Aerial crown-view tile of a tropical tree (Barro Colorado Island, Panama), acquired 20240813:
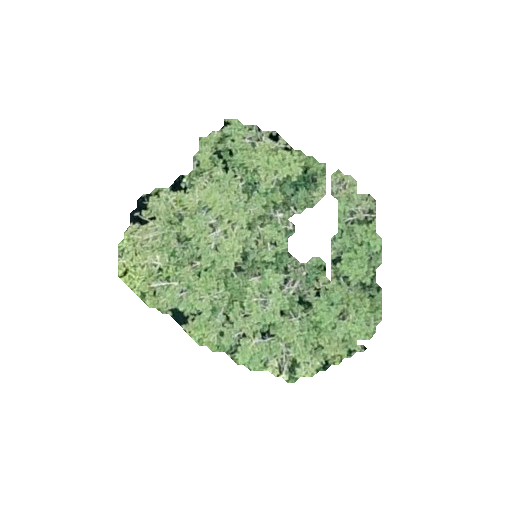
Species: Calophyllum longifolium
GBIF accepted scientific name: Calophyllum longifolium
Crown area: 67.007 m²